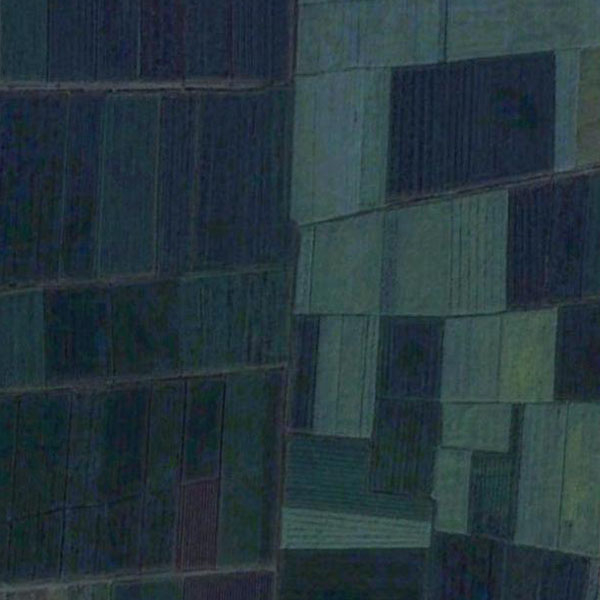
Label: Farmland